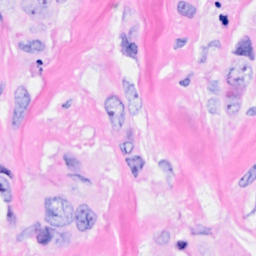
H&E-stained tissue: Breast